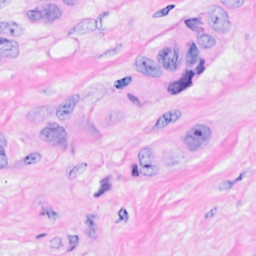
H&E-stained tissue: Breast